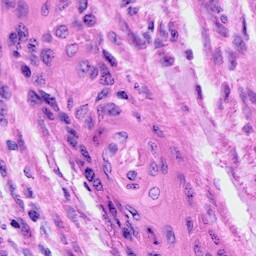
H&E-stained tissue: Cervix